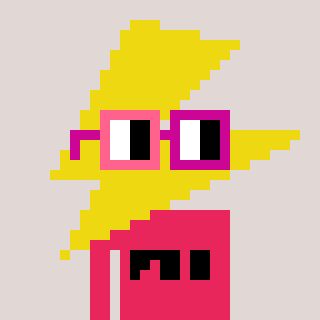
a pixel art character with square pink and red glasses, a lightning bolt-shaped head and a redpinkish-colored body on a warm background